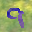
Label: 9